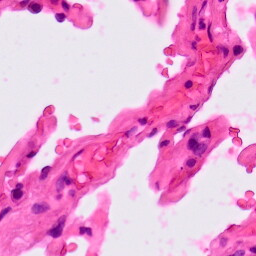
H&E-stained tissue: Lung